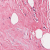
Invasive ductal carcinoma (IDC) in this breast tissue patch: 0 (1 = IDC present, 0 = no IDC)